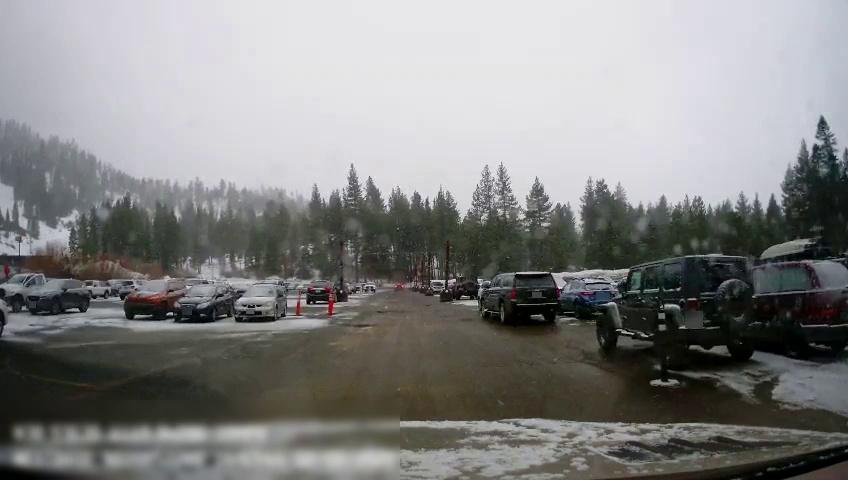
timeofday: Day
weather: Snowy
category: Vehicles | SUV
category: Vehicles | Truck
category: Vehicles | Car
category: Vehicles | SUV
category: Vehicles | Car
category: Vehicles | Car
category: Vehicles | SUV
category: Vehicles | Truck
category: Vehicles | SUV
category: Vehicles | Car
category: Vehicles | SUV
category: Vehicles | SUV
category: Vehicles | Car
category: Vehicles | SUV
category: Drivable Space